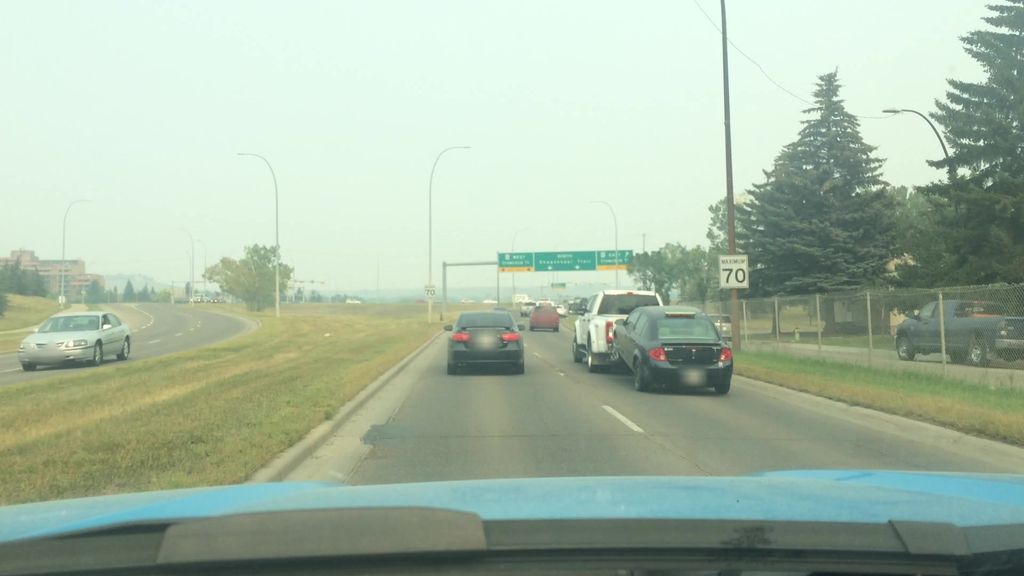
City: calgary